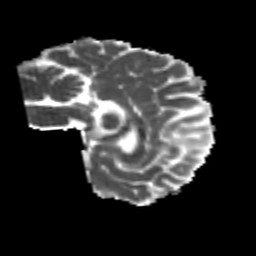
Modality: MD
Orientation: sagittal
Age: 25
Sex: female
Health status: healthy
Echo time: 0.074 s